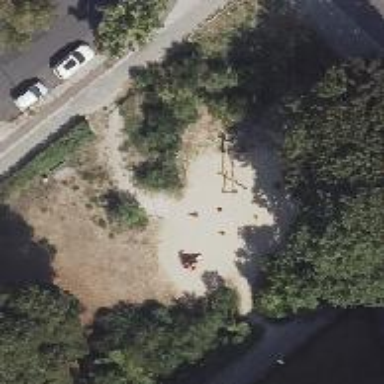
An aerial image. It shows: Playground featuring slide.